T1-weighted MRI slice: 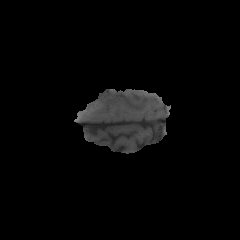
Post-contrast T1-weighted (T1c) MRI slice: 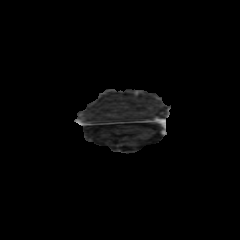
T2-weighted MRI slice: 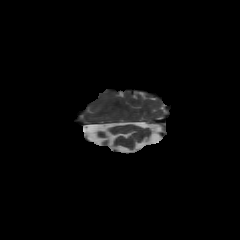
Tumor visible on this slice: no